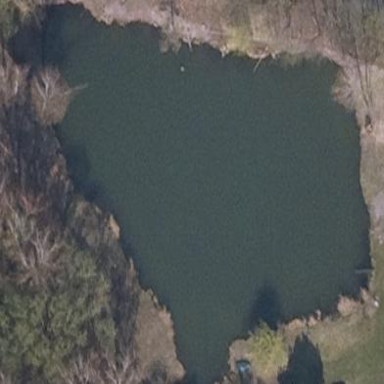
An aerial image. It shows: Serene pond surrounded by nature.